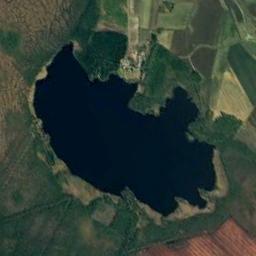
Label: lake